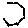
Label: hexagon